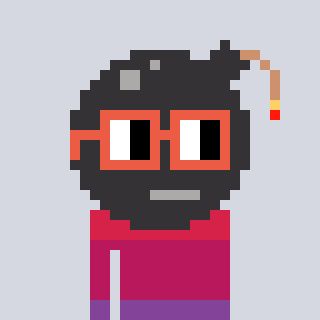
a pixel art character with square orange glasses, a bomb-shaped head and a teal-colored body on a cool background